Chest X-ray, AP view. Patient: 73 years old, sex F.
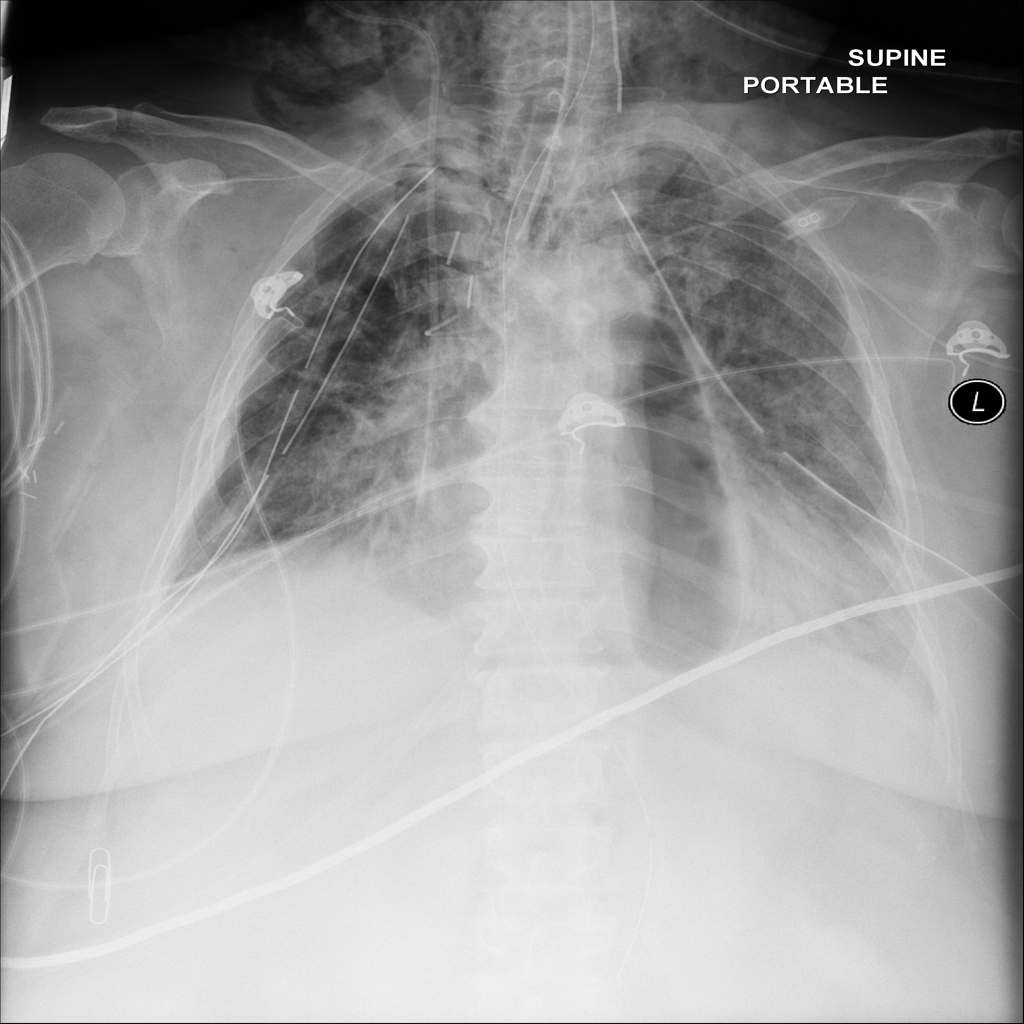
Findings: No Finding